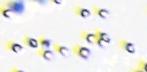
Label: Phaeocystis